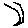
Label: moon